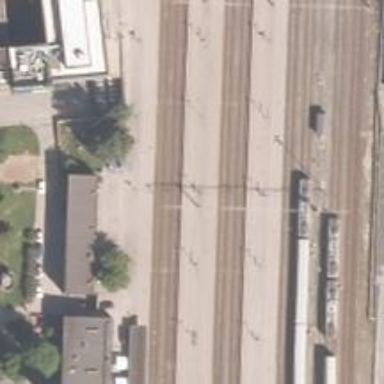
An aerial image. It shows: Close-up of railway platform edge.